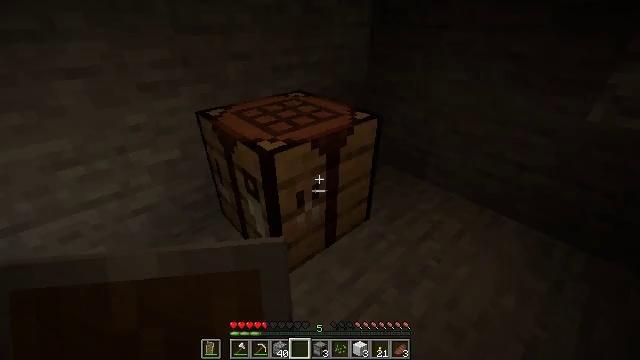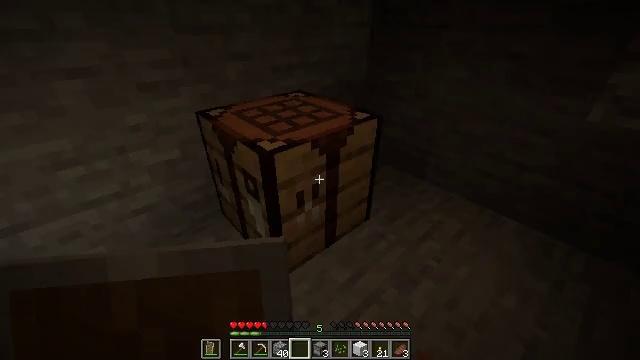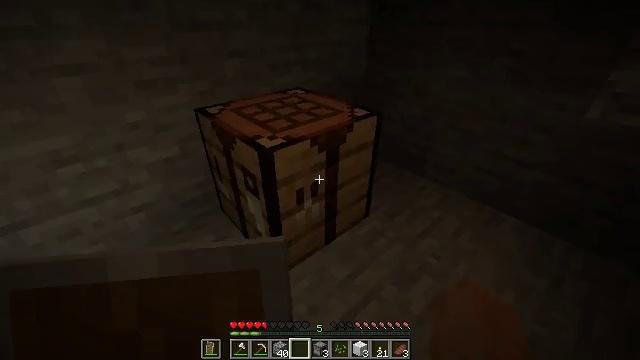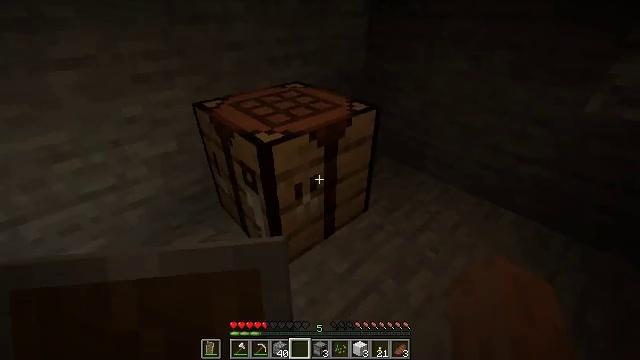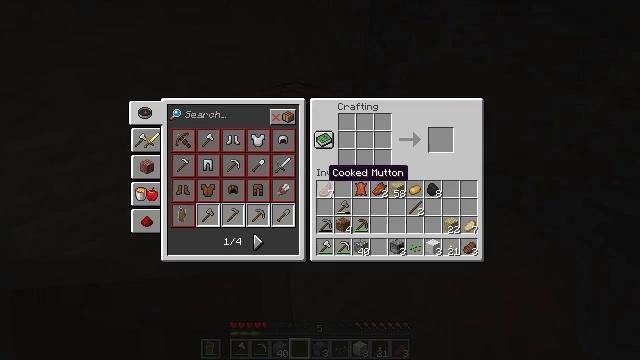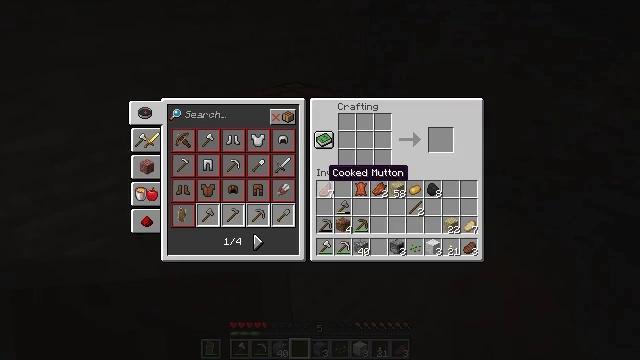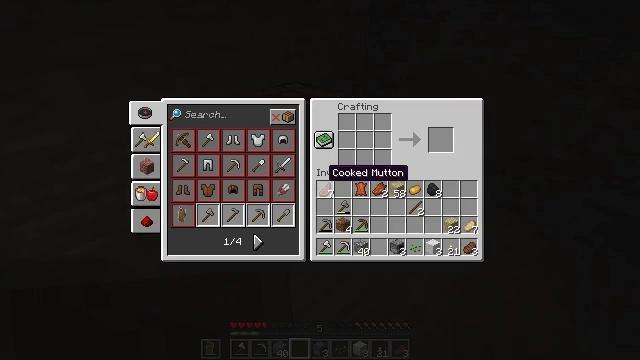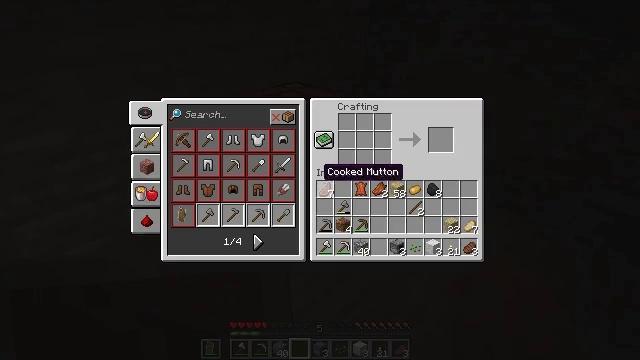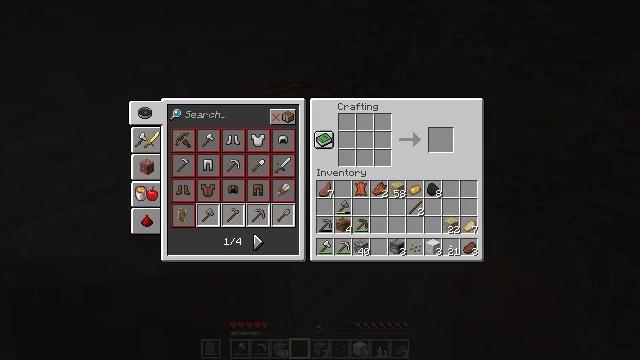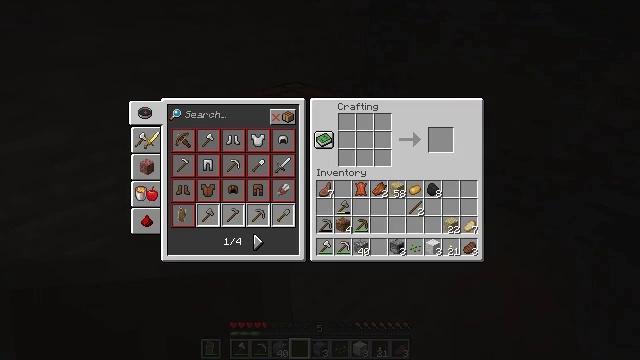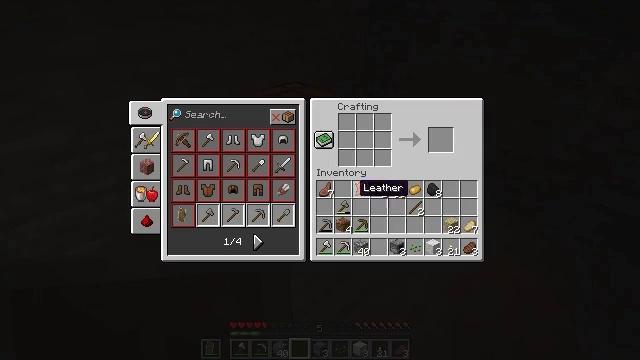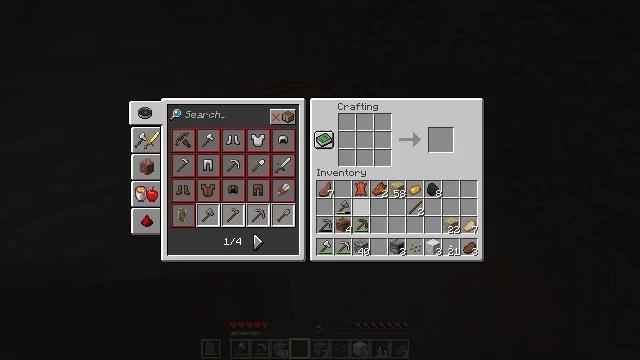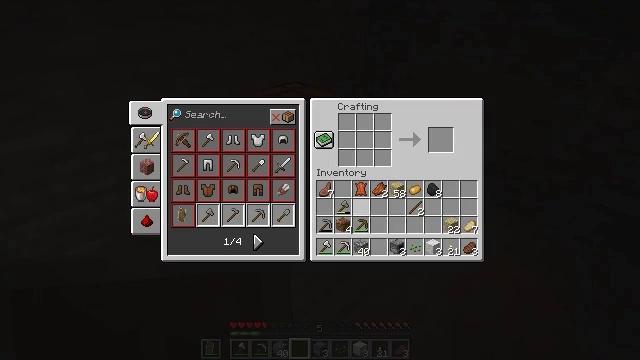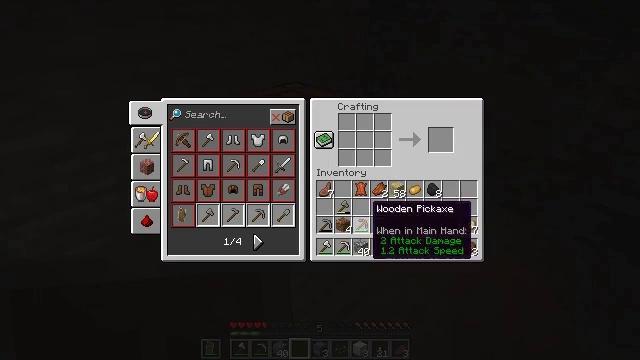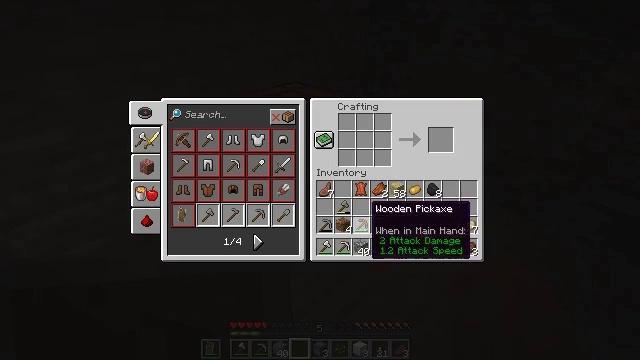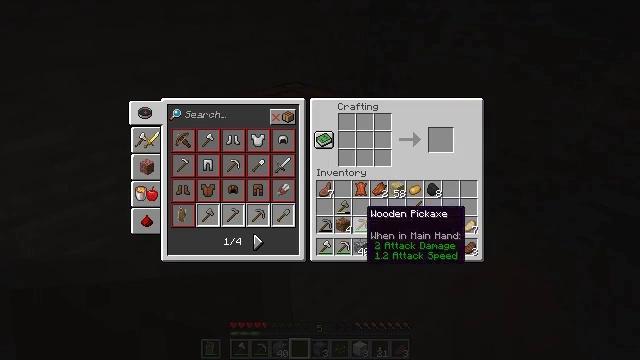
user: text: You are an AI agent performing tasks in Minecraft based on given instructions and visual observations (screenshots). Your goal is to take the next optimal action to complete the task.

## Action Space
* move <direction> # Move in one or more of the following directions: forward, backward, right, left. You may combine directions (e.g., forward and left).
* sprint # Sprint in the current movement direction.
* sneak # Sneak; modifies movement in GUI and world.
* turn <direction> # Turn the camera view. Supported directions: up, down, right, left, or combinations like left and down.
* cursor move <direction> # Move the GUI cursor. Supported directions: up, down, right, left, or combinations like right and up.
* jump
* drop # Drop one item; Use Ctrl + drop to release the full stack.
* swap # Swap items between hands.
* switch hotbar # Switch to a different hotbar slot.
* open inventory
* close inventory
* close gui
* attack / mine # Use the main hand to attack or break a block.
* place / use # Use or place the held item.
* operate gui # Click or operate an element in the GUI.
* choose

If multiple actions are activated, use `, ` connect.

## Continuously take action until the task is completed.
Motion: motion action
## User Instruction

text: Prepare wool and planks to craft a white bed.
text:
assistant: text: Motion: use / place
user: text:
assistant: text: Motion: no_op
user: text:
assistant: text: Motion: turn down
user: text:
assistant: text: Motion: open gui
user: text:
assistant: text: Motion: no_op
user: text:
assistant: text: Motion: no_op
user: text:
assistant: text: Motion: no_op
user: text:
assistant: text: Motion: no_op
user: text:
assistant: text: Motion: no_op
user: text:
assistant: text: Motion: cursor move right and down
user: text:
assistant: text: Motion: cursor move right and down
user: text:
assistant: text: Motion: no_op
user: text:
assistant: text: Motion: no_op
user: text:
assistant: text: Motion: no_op
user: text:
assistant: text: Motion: no_op
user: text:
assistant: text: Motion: no_op
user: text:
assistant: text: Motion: no_op
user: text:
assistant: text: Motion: cursor move left
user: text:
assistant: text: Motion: no_op
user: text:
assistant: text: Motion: cursor move right
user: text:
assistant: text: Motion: cursor move right and down
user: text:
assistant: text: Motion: cursor move right
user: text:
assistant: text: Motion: no_op
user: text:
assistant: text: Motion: no_op
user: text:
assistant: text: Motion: cursor move up
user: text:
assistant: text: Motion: cursor move left and up
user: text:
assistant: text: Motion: no_op
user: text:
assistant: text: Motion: no_op
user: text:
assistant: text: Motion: no_op
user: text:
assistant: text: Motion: no_op